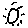
Label: sun